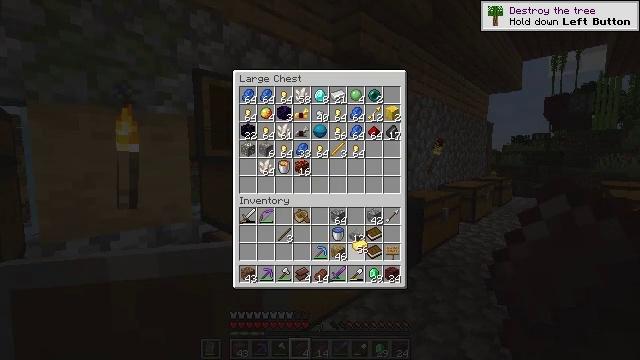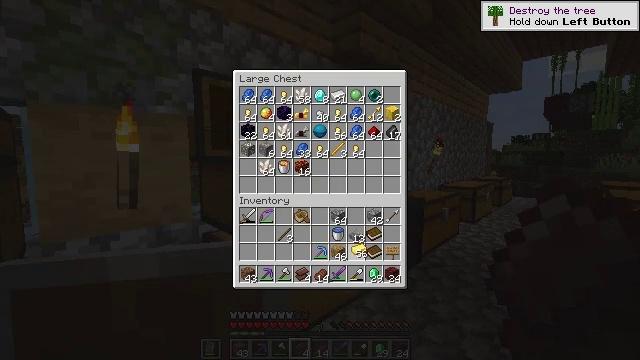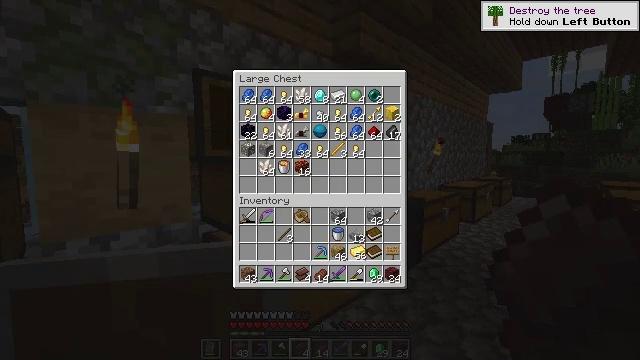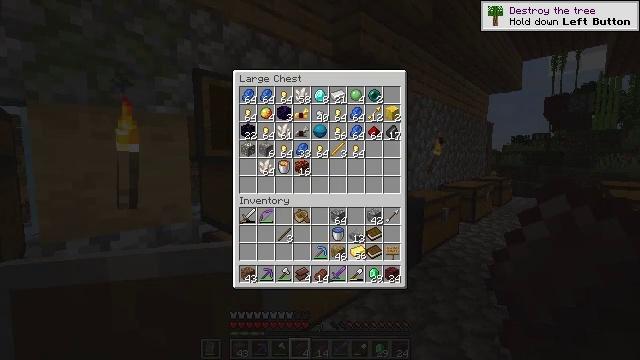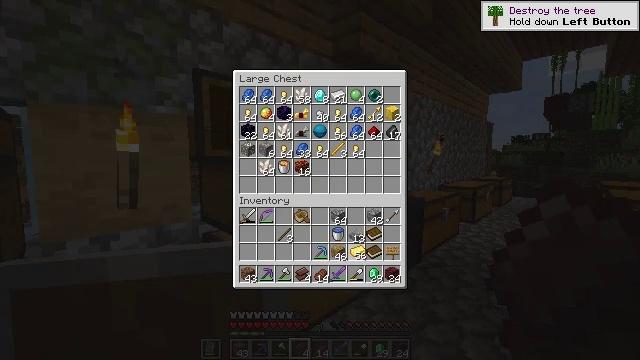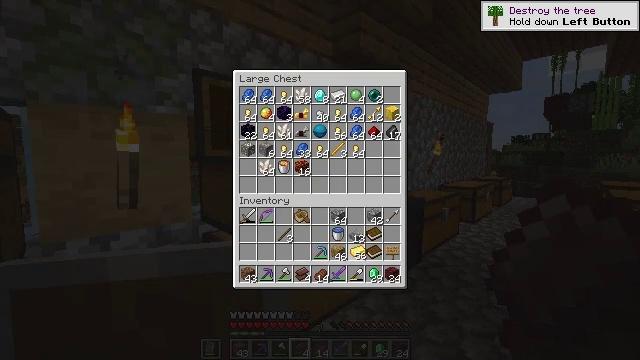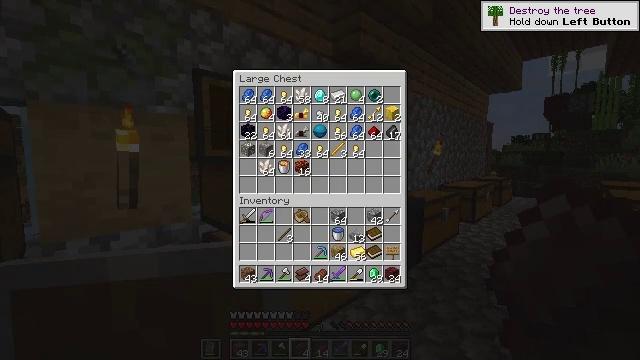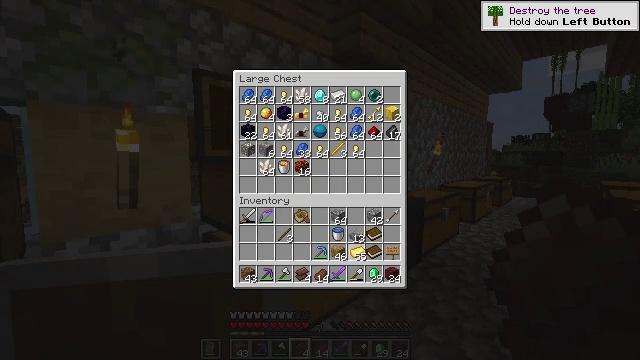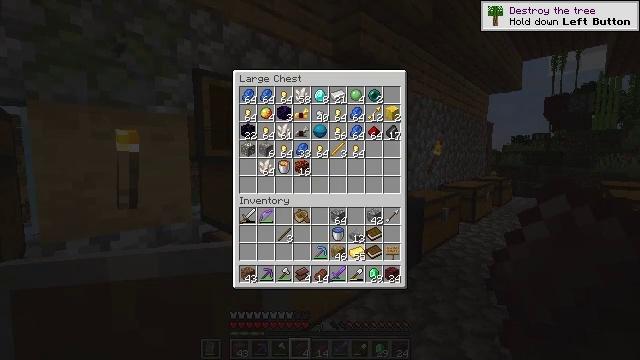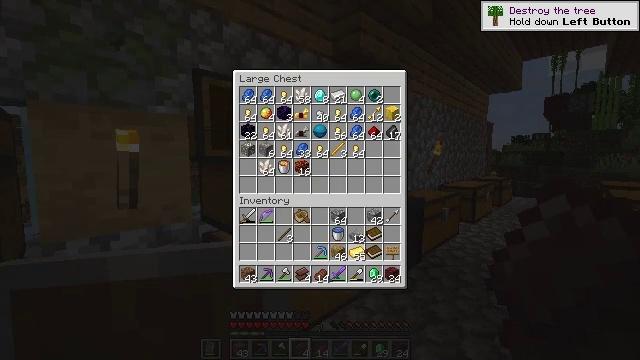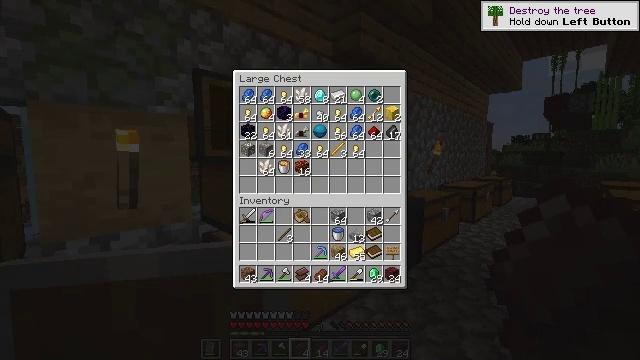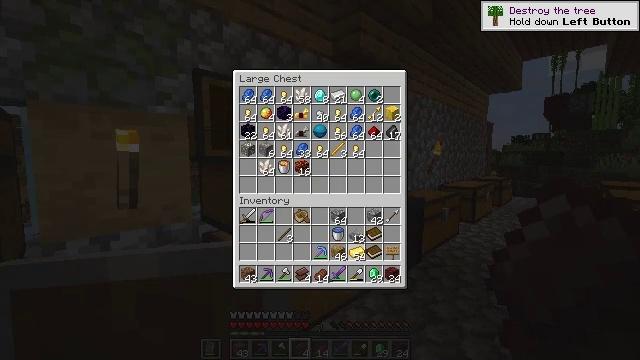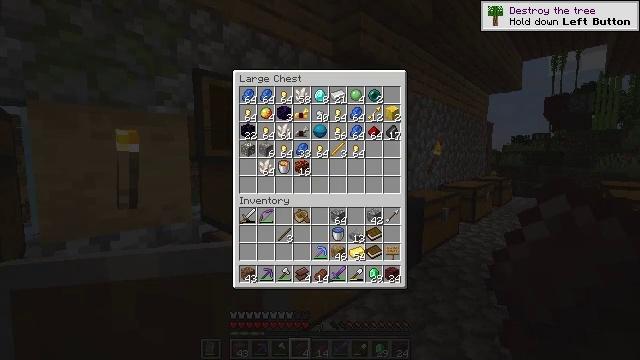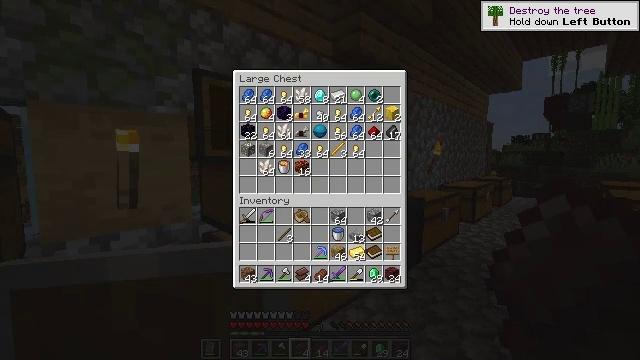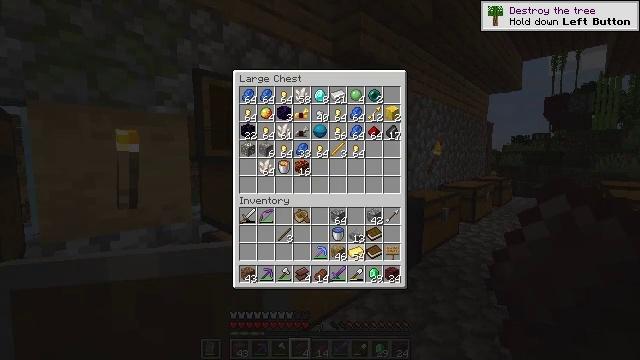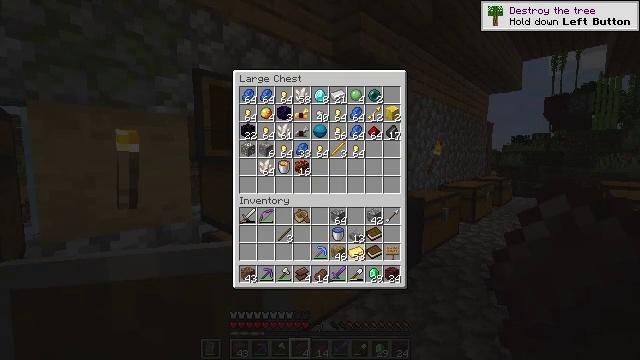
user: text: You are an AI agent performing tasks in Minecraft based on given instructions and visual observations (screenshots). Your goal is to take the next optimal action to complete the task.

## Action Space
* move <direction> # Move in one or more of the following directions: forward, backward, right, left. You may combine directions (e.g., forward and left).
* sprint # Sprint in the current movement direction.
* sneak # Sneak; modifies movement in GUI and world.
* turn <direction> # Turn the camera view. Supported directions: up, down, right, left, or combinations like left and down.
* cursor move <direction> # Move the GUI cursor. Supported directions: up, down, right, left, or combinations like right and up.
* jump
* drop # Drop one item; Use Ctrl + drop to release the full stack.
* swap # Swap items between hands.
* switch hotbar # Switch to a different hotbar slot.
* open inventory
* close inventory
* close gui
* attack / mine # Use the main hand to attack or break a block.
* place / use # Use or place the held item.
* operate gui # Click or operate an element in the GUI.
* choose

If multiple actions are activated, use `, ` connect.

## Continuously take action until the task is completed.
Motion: motion action
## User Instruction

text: Craft a netherite ingot from netherite scrap and gold ingots.
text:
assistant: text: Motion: no_op
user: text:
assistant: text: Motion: no_op
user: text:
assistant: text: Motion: no_op
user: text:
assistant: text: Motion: no_op
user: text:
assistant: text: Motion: use / place
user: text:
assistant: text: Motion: use / place
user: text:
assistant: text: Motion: no_op
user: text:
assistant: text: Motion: no_op
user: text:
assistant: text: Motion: use / place
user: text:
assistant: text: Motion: use / place
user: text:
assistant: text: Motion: no_op
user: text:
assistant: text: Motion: no_op
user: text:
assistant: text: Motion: use / place
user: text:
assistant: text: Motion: use / place
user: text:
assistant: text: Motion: no_op
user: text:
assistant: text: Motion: no_op
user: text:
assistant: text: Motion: no_op
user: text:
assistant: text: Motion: use / place
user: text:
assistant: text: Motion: use / place
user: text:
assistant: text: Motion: no_op
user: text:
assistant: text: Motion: no_op
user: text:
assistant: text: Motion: turn up
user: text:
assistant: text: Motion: turn right and up
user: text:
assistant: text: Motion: turn right and up
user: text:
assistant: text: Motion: turn up
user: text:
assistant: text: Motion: turn up
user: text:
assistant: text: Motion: no_op
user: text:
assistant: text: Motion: no_op
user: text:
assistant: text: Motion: turn up
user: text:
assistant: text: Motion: turn up